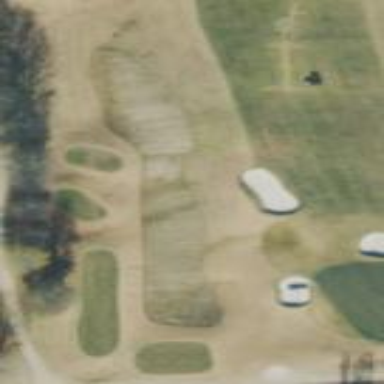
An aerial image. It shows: Golf rough area.